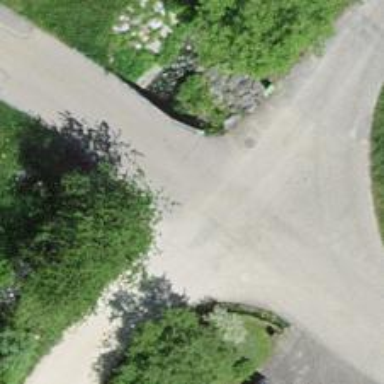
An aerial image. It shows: Unclassified road on bridge.